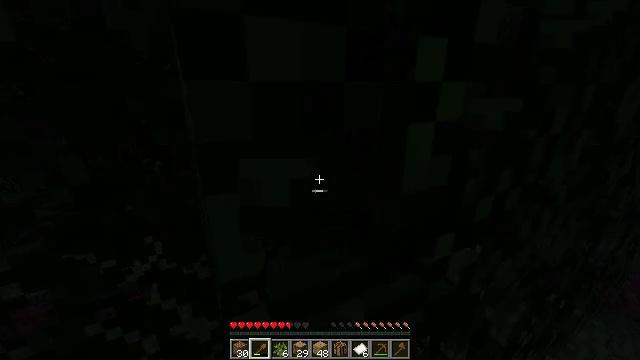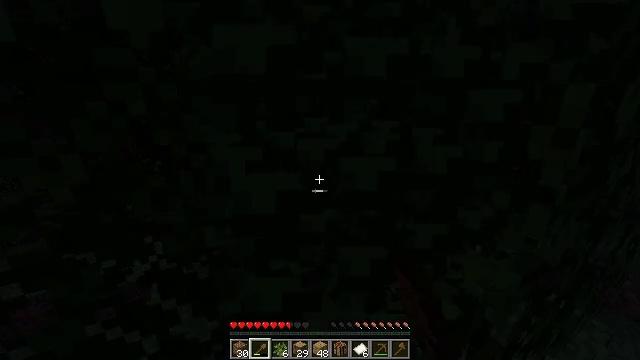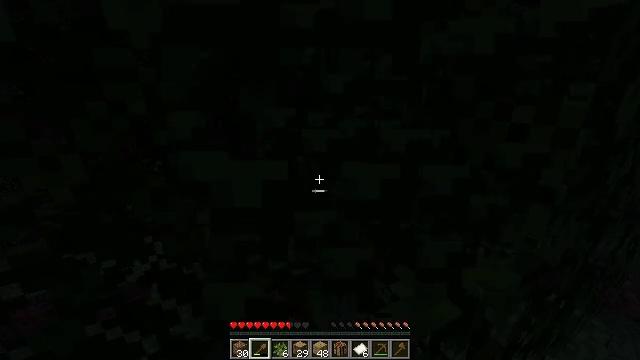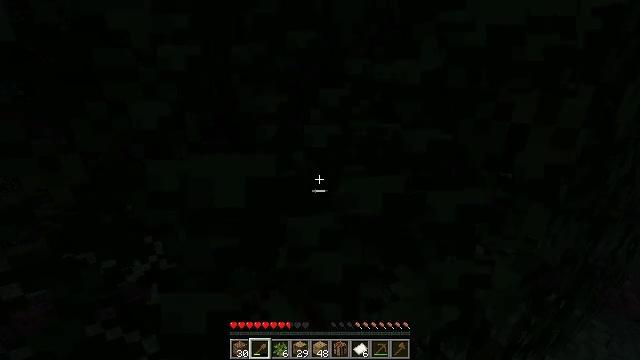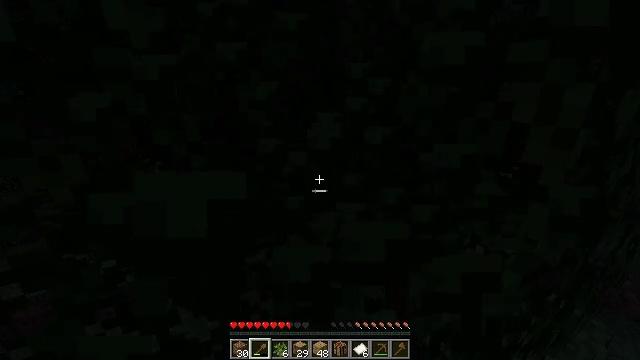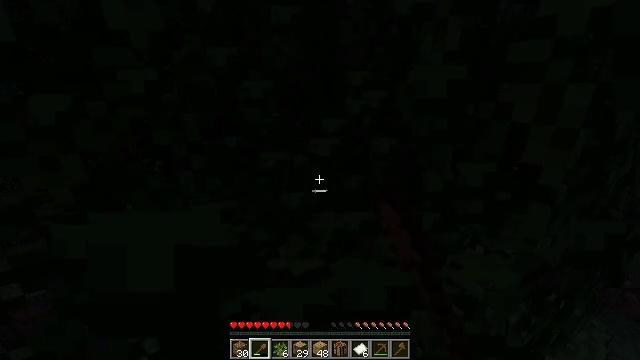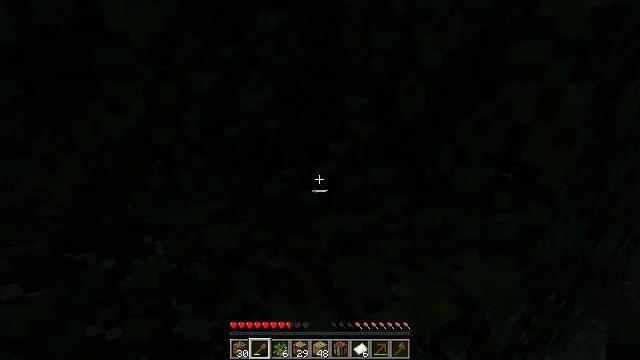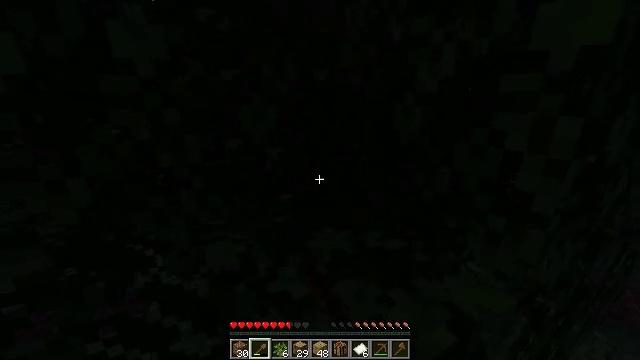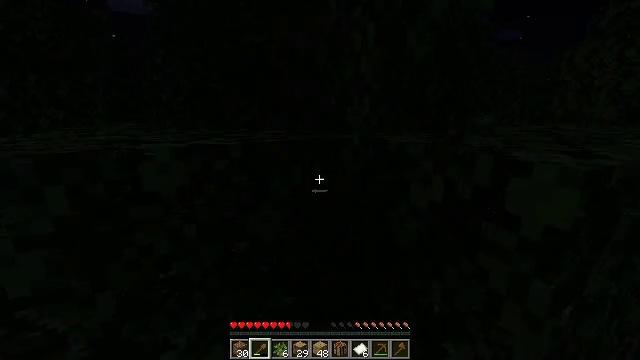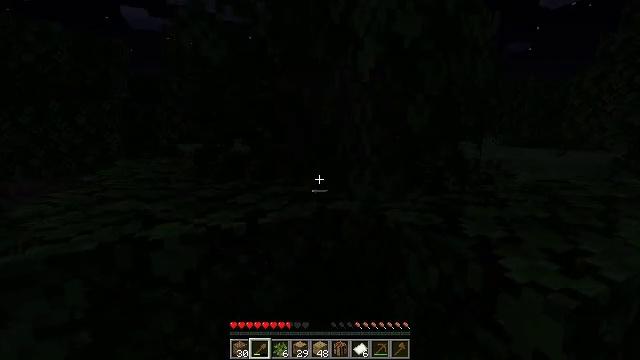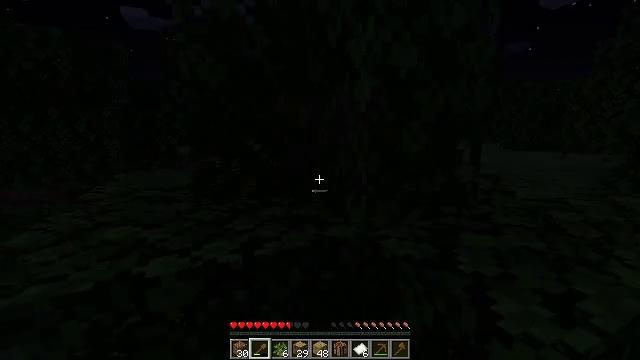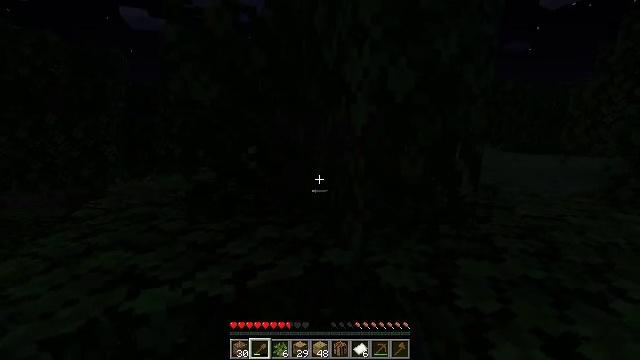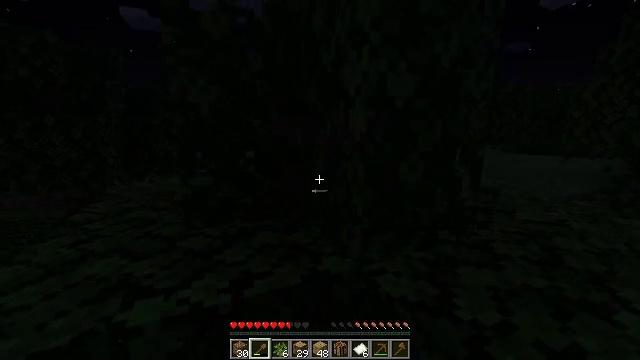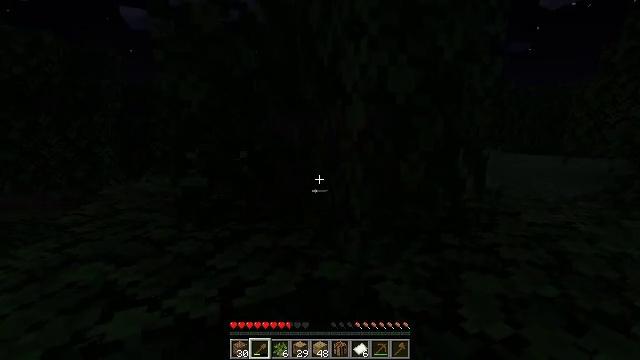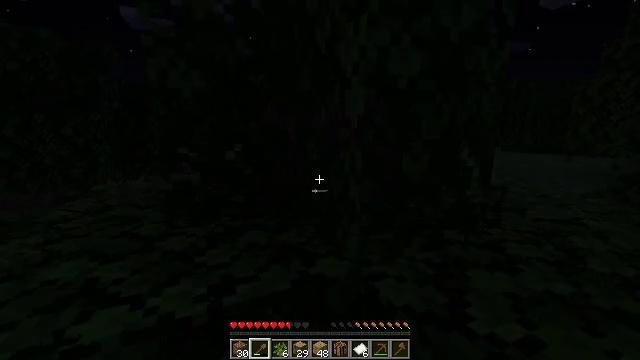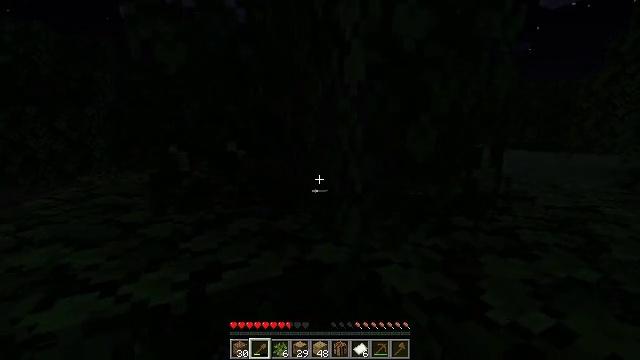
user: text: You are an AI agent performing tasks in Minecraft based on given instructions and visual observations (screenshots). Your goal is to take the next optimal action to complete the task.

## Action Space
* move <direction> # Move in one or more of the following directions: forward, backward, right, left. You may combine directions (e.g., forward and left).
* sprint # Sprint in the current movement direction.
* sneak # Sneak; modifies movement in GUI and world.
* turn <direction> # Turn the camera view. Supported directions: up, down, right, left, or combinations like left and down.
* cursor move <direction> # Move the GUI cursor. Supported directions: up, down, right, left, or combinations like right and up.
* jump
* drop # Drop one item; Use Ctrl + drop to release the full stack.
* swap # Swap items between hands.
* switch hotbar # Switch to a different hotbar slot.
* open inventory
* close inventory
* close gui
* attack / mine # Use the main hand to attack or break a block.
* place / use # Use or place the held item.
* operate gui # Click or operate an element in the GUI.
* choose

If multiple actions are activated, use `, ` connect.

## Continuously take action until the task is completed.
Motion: motion action
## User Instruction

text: Break oak leaves from the trees.
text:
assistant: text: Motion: attack / mine
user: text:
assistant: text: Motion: attack / mine
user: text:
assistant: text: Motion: attack / mine
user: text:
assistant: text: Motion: attack / mine
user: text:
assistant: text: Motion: attack / mine
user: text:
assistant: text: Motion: attack / mine
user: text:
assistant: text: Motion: move forward, attack / mine, jump
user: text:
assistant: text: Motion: move forward, turn left and up, jump
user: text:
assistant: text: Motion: move forward, turn left and up, jump
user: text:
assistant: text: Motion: move forward, jump
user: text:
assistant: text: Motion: move forward, jump
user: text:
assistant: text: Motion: move forward, jump
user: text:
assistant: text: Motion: move forward, jump
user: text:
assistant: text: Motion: move forward, jump
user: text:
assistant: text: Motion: move forward, jump
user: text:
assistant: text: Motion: move forward, jump
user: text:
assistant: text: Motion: move forward, jump
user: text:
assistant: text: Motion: move forward, jump
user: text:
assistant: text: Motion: move forward, jump
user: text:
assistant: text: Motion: move forward, jump
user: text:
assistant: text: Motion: move forward, turn up, jump
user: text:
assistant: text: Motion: move forward, jump
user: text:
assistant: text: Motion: move forward, jump
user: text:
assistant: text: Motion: move forward, jump
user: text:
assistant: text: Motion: move forward, jump
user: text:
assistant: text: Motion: move forward, jump
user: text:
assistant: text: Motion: move forward, jump
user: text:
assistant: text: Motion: move forward, attack / mine, jump
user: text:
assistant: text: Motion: move forward, attack / mine, jump
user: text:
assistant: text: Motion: attack / mine